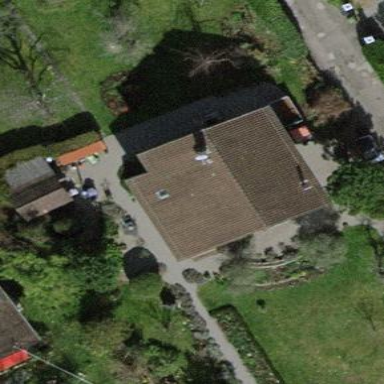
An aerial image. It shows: Garden enclosed by fence.